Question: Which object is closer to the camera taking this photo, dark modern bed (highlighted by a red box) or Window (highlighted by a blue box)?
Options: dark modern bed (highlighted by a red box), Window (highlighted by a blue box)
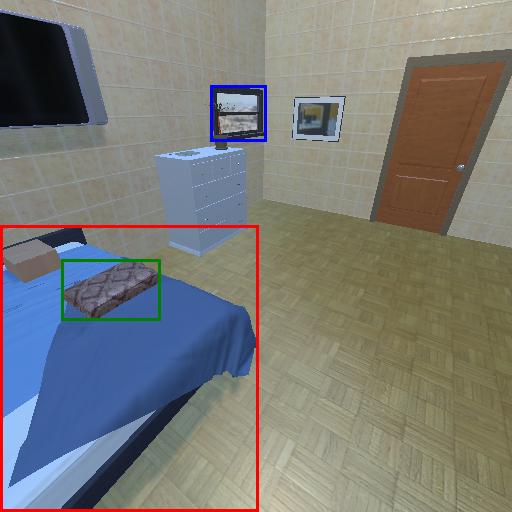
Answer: dark modern bed (highlighted by a red box)